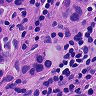
Metastatic tissue present: yes